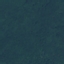
Land use / land cover class: Forest